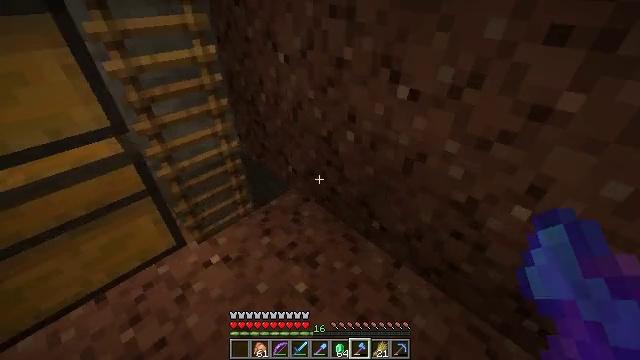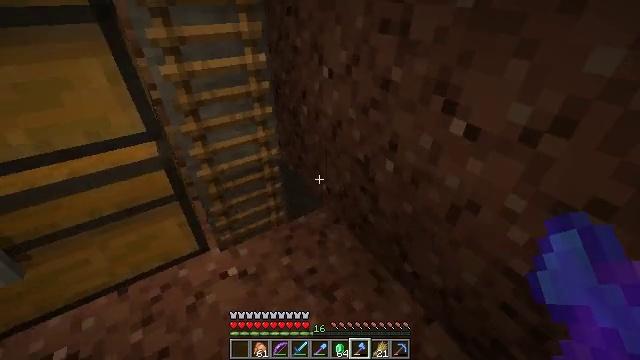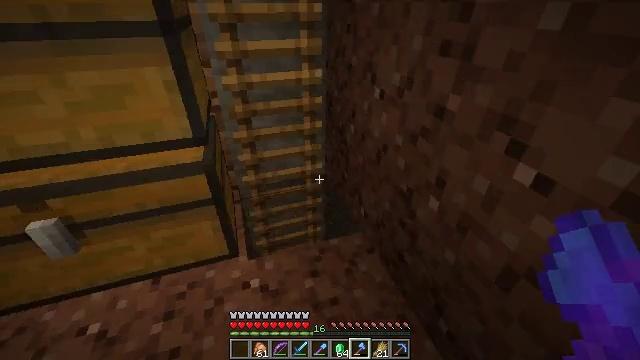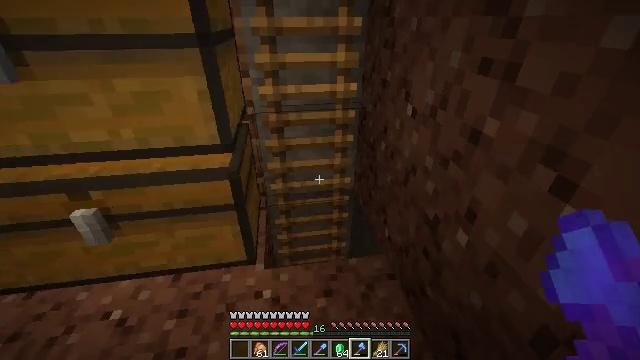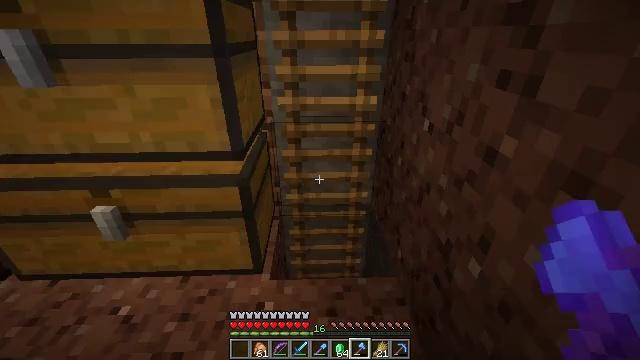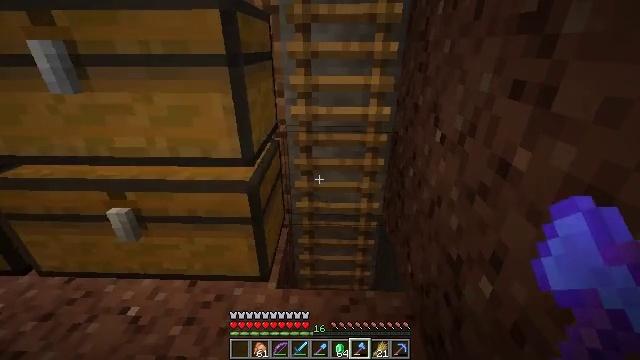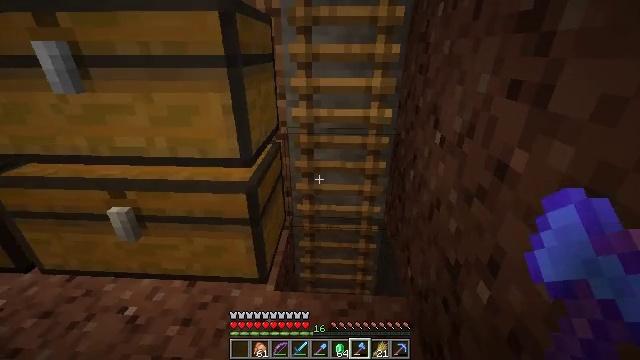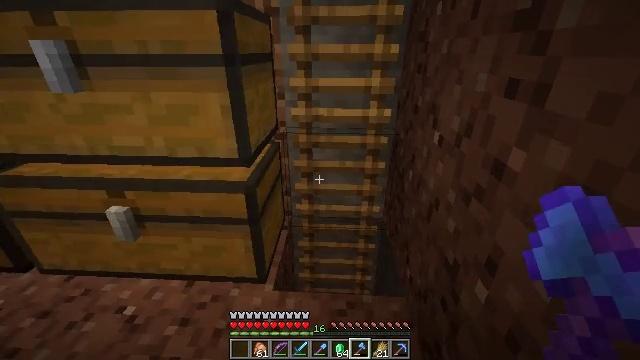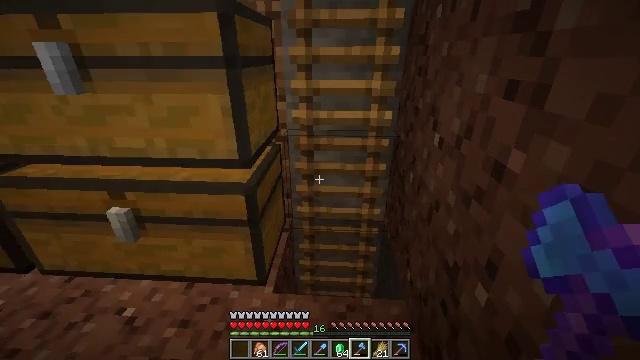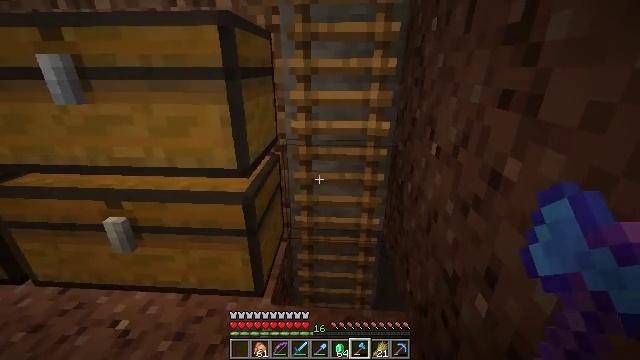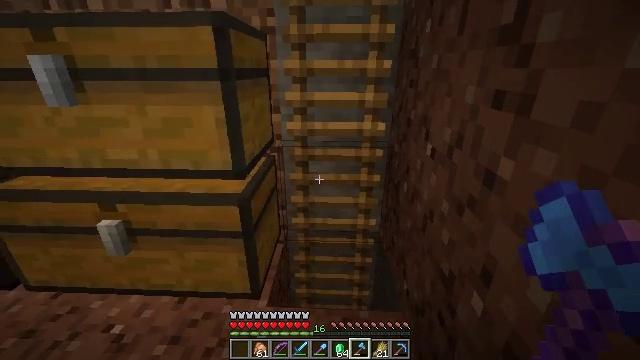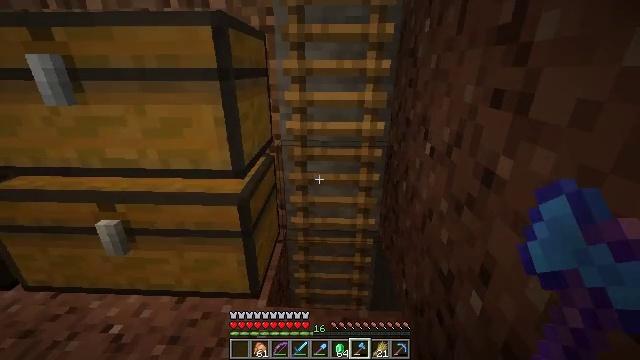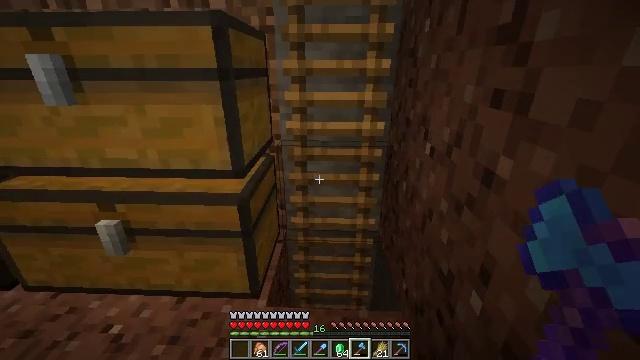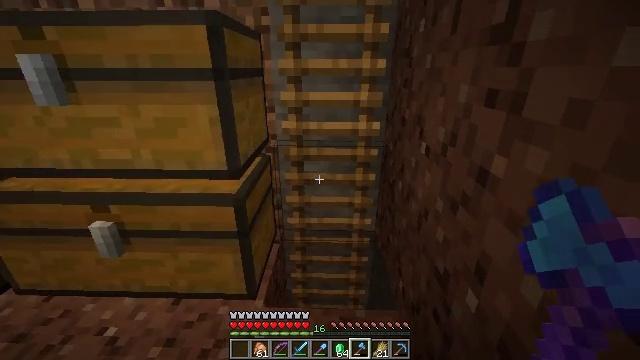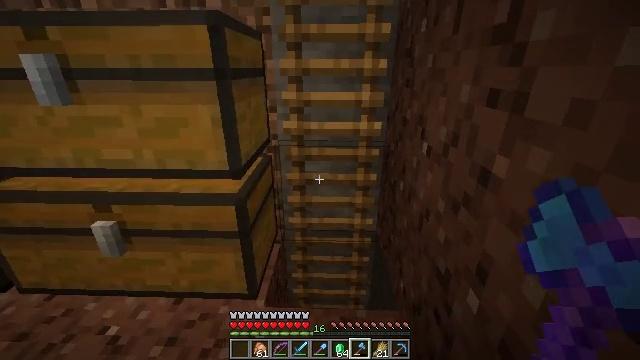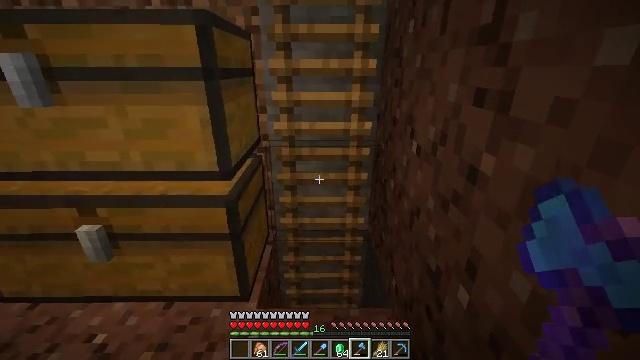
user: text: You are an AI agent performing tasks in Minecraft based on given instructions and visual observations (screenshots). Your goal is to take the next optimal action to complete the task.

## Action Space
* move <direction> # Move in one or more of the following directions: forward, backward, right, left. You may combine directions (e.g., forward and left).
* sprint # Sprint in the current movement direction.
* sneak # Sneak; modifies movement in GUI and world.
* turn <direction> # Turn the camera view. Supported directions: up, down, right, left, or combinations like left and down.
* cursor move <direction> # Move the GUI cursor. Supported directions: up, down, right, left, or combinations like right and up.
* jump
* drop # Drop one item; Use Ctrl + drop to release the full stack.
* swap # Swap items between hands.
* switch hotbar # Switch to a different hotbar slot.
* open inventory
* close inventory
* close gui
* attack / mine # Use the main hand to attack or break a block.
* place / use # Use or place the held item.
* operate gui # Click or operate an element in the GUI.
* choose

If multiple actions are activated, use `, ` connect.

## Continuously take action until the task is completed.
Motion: motion action
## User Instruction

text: Gather the cauldron for reuse.
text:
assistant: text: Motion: move forward and move right, turn left and up
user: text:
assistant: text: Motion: move forward and move right, turn left and up
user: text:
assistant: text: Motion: turn left and up
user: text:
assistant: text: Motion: turn left and up
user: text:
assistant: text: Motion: turn left and up
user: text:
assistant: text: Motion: turn left
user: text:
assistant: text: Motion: no_op
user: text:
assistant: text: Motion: no_op
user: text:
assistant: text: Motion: turn up
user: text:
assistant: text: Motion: no_op
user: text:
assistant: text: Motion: no_op
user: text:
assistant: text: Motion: no_op
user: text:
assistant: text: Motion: no_op
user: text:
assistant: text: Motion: no_op
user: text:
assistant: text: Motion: turn right
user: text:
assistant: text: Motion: turn right
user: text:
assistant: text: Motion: move forward
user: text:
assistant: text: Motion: move forward
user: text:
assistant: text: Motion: move forward
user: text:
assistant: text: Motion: move forward, turn up
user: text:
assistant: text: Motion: turn up
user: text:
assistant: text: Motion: turn right and up
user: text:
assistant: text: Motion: turn up
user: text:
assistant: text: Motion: turn left and up
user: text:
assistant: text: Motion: turn up
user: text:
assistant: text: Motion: move forward, turn right and up
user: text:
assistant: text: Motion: move forward, turn right
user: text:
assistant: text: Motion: move forward
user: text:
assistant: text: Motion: move forward
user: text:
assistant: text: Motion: move forward